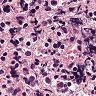
Metastatic tissue present: yes